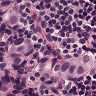
Metastatic tissue present: yes